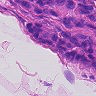
Metastatic tissue present: yes